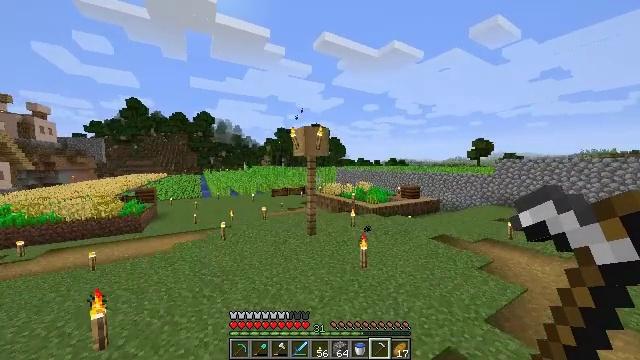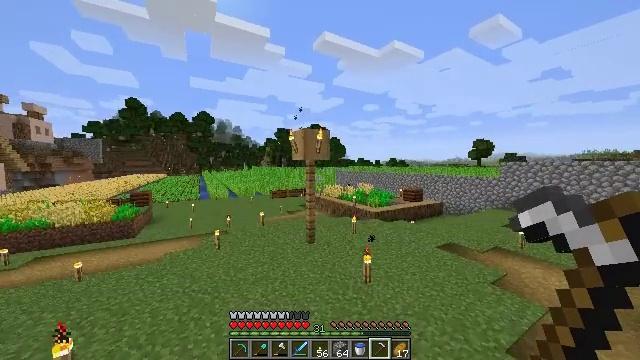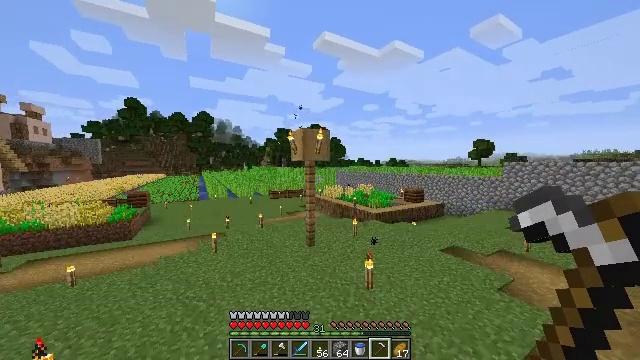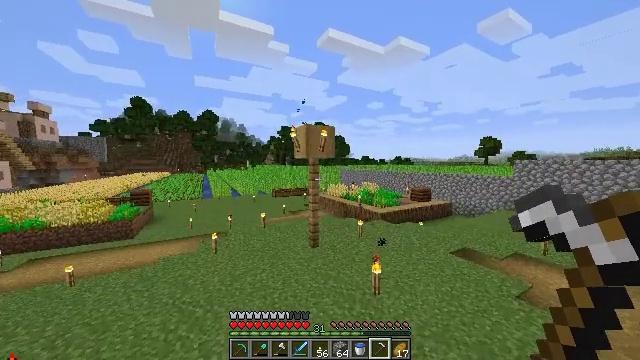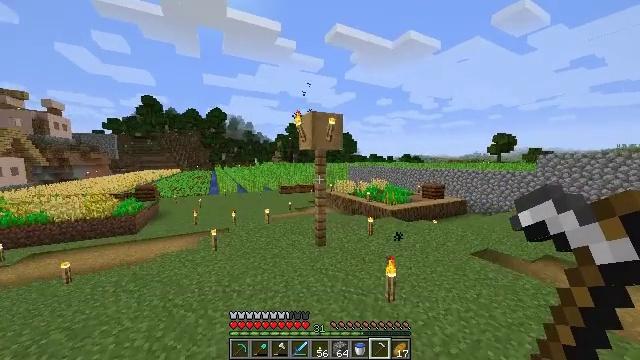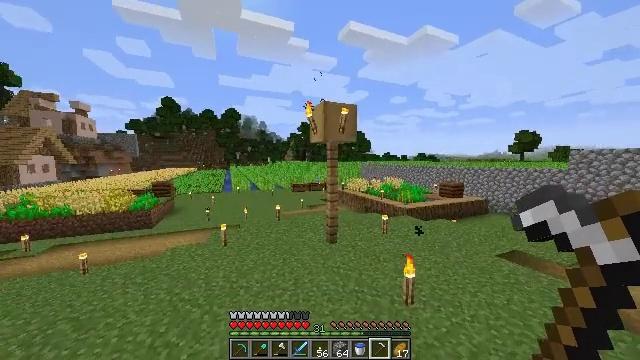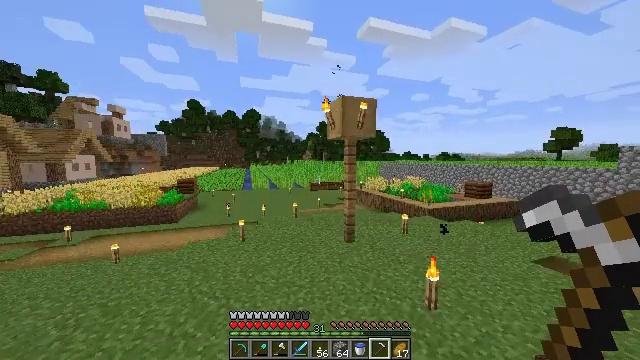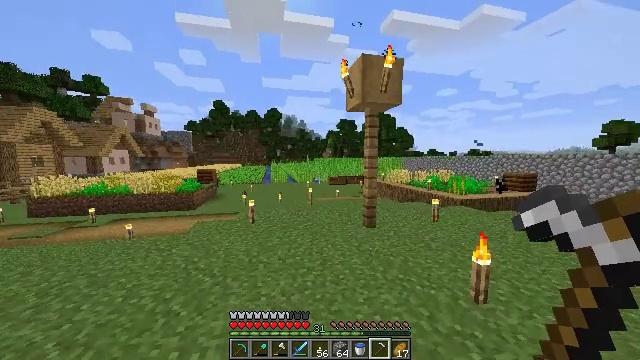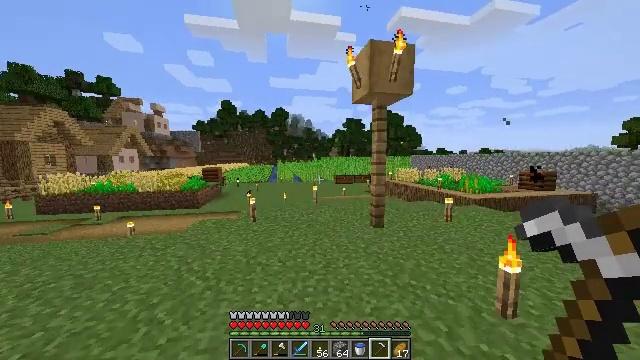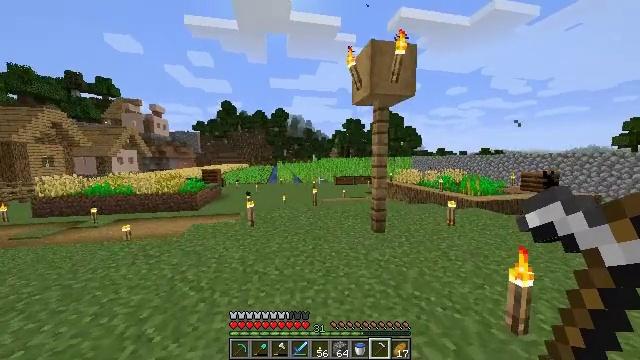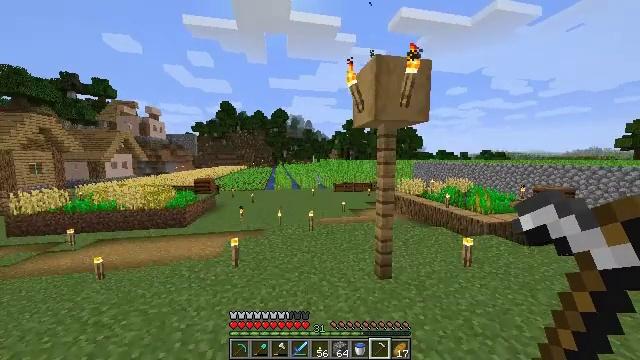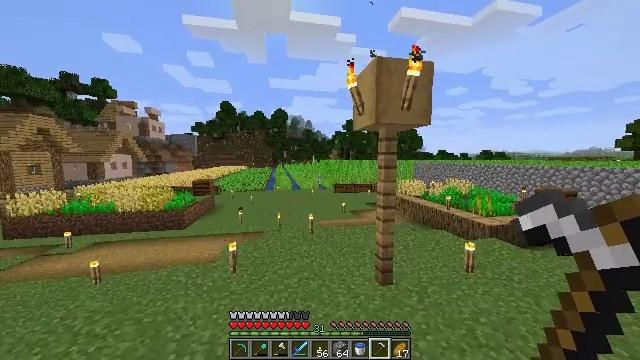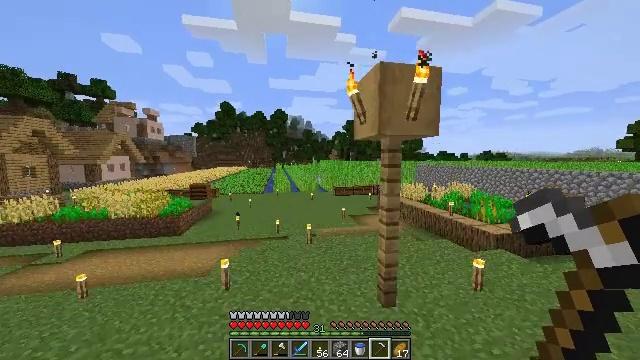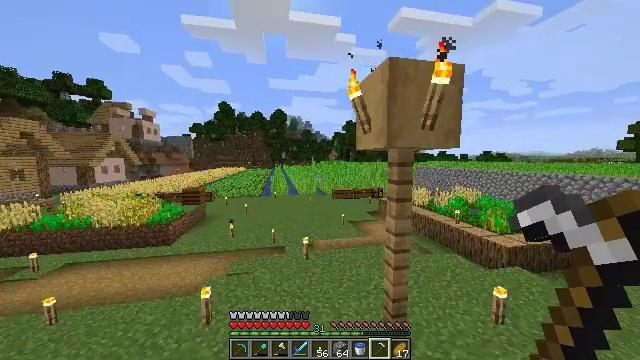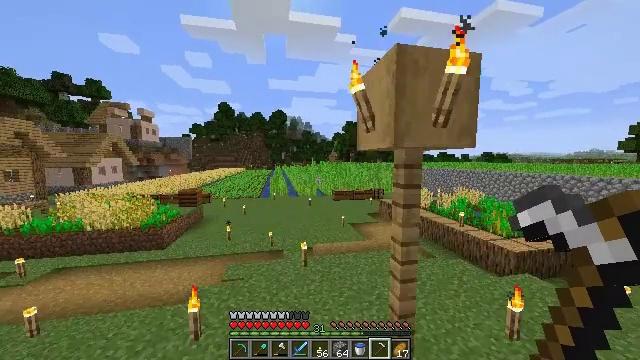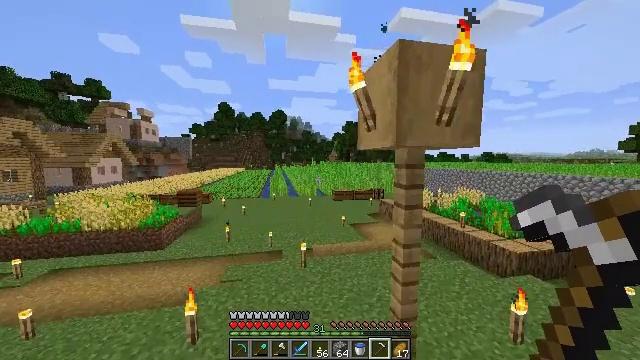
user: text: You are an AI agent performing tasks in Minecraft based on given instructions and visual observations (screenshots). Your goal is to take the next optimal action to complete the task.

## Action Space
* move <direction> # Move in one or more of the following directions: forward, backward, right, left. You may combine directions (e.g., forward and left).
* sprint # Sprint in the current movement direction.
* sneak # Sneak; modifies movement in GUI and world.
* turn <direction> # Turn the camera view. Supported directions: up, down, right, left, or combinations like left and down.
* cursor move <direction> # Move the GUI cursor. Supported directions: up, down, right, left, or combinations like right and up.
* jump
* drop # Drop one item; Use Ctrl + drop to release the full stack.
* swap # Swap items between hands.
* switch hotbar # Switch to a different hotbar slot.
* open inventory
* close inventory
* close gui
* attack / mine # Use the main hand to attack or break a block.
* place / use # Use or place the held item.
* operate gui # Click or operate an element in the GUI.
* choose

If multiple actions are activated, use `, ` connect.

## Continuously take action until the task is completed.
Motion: motion action
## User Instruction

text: Cut down the sugar cane stalks.
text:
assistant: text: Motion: move forward, sprint, jump
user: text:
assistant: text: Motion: move forward, sprint, jump
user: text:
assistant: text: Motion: move forward, sprint, turn left, jump
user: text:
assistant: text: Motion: move forward, sprint, turn left, jump
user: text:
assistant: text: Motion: move forward, sprint, turn left, jump
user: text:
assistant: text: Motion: move forward, sprint, turn left, jump
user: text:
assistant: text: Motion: move forward, sprint, turn left, jump
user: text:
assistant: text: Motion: move forward, sprint, turn left, jump
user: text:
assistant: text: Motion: move forward, sprint, jump
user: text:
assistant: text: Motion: move forward, sprint, jump
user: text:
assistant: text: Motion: move forward, sprint, jump
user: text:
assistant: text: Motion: move forward, sprint, jump
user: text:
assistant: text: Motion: move forward, sprint, jump
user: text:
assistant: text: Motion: move forward, sprint, jump
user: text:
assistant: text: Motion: move forward, sprint, jump
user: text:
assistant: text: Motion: move forward, sprint, jump
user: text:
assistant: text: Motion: move forward, sprint, jump
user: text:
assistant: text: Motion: move forward, sprint, jump
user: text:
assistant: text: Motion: move forward, sprint
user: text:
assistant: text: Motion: move forward, sprint, turn right
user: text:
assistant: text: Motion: move forward, sprint, turn right
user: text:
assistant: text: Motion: move forward, sprint, turn right
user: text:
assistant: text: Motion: move forward, sprint, turn right
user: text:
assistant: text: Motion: move forward, sprint, turn right
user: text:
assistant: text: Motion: move forward, sprint
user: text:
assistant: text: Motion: move forward, sprint
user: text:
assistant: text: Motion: move forward, sprint
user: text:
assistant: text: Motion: move forward, sprint
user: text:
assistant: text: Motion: move forward, sprint
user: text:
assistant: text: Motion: move forward, sprint